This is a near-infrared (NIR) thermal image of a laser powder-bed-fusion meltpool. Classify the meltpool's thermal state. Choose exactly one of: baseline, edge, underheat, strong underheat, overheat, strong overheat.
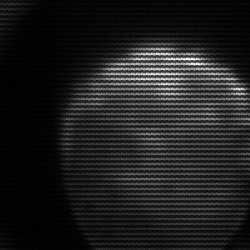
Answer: edge